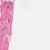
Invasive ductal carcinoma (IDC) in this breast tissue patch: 0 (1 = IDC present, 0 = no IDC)